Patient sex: F
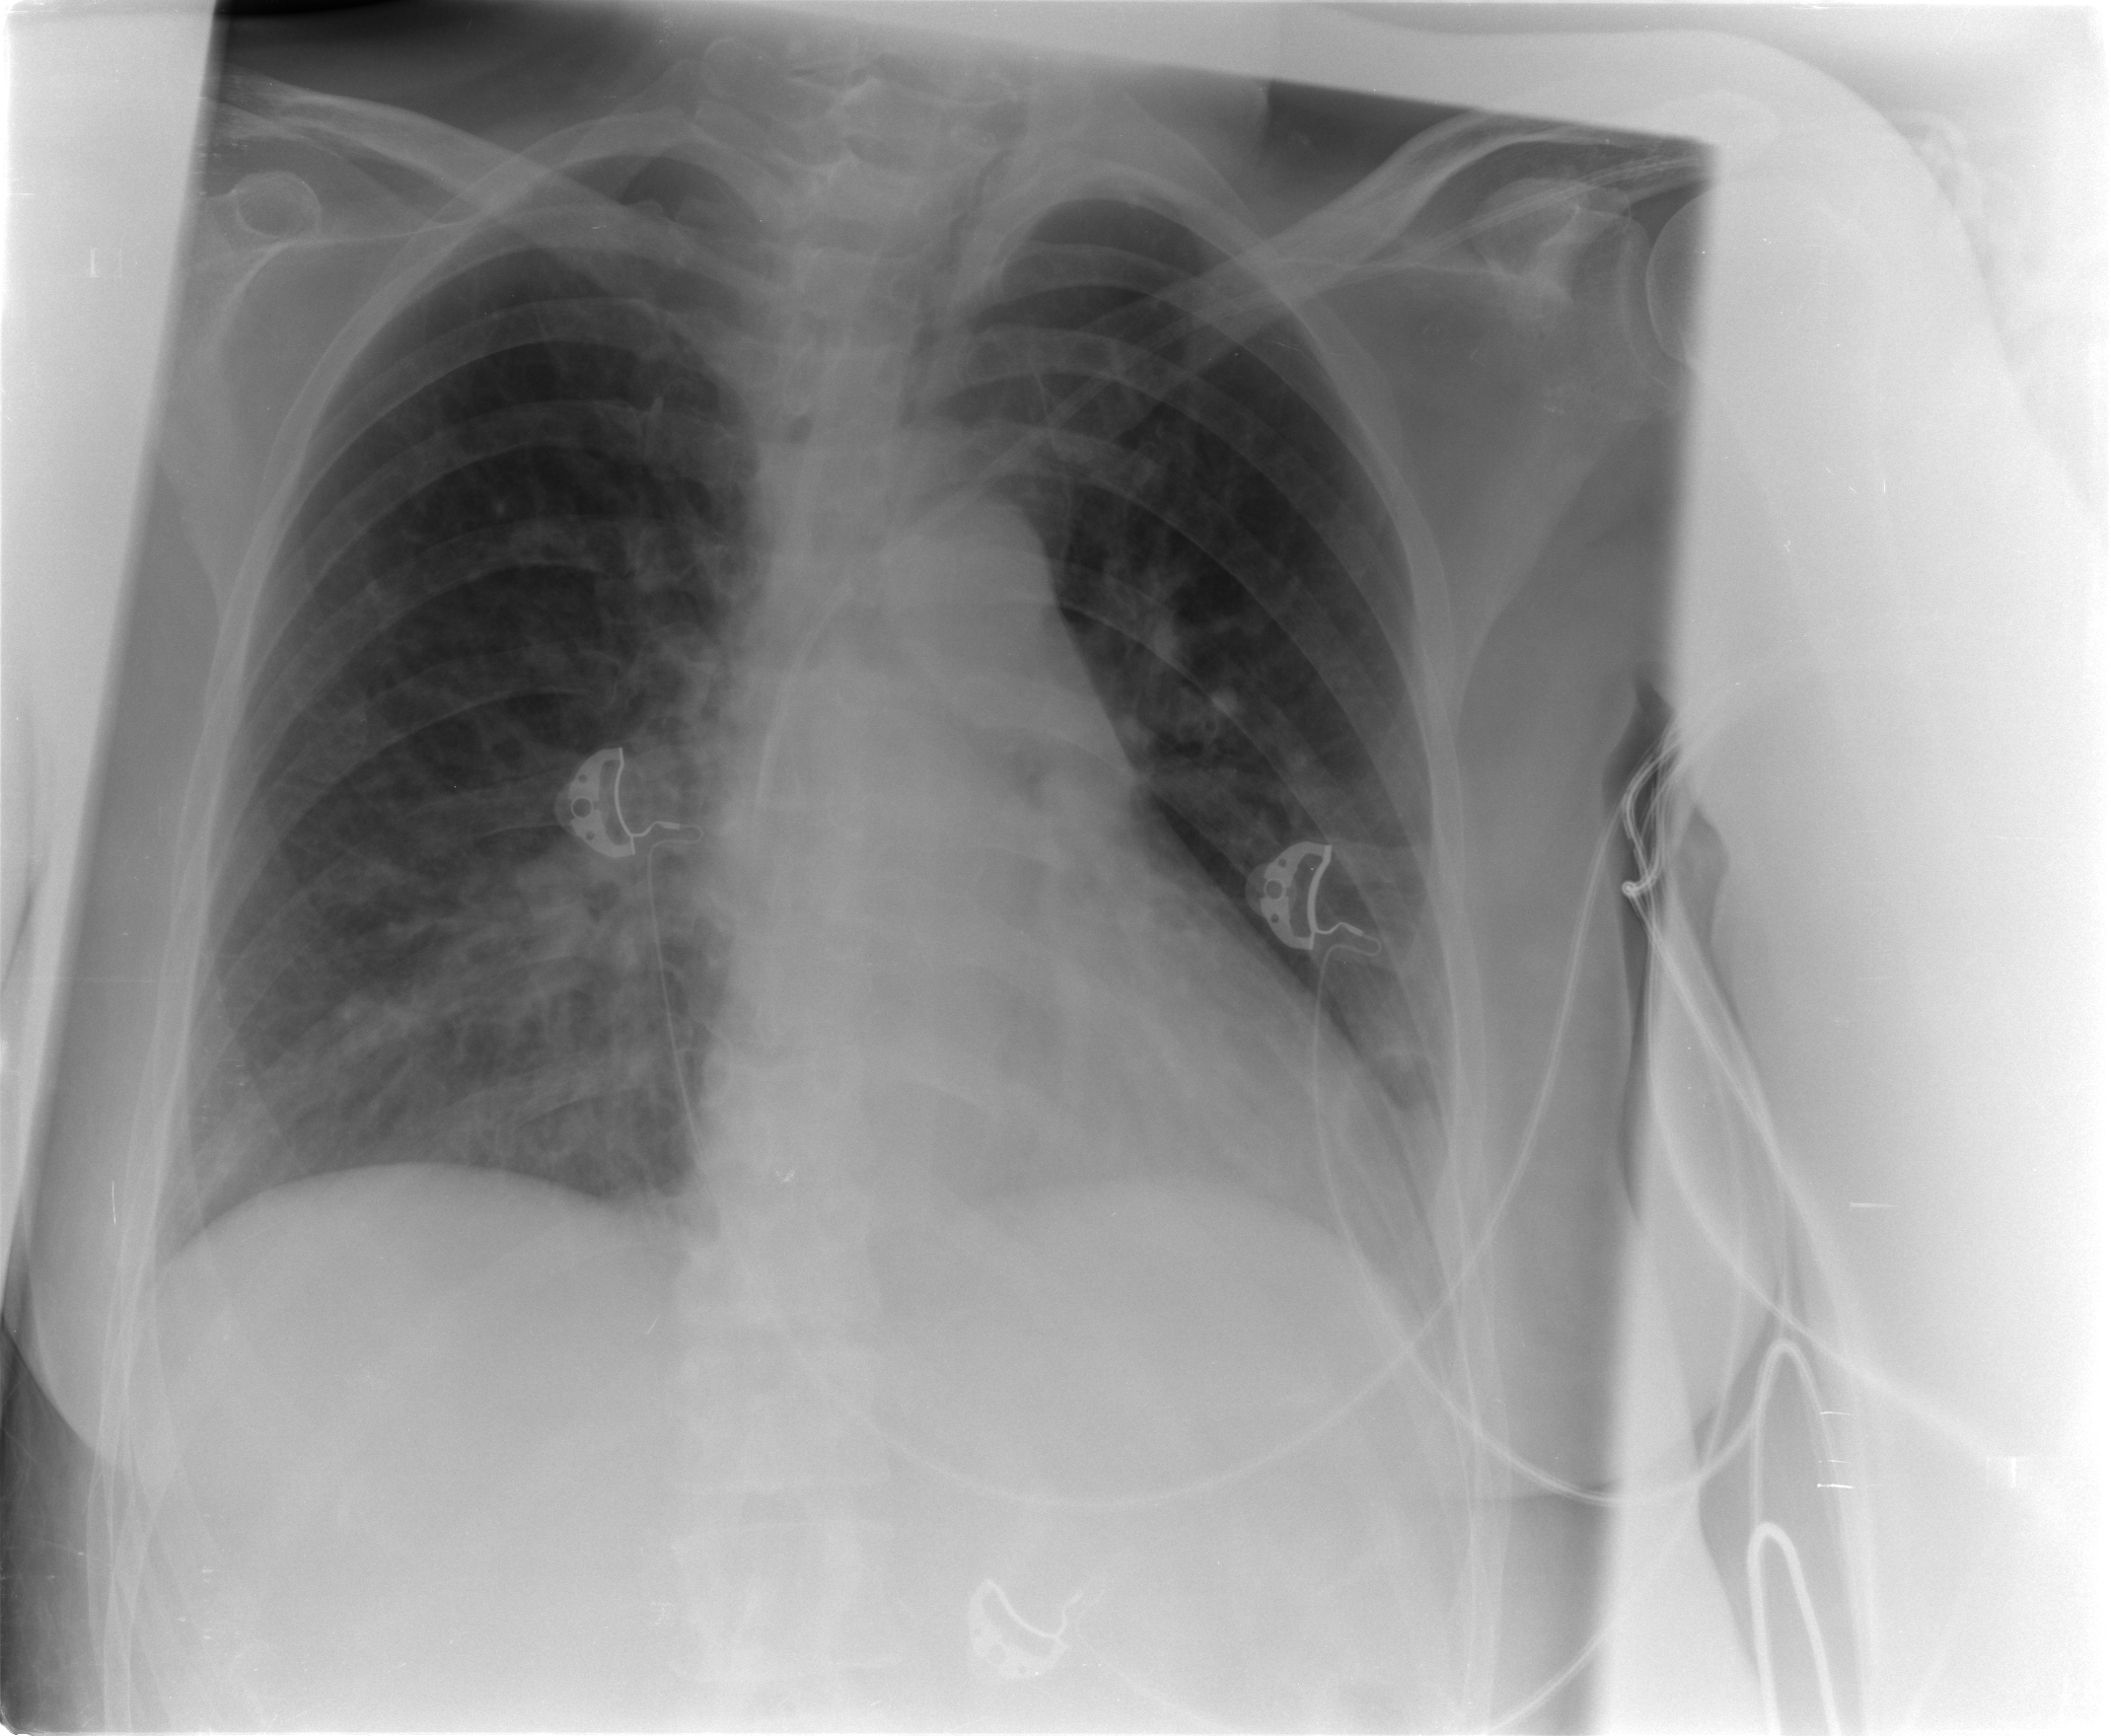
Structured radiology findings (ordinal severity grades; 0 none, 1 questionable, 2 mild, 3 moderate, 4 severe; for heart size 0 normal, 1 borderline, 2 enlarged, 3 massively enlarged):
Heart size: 0
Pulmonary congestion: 0
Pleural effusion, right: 0
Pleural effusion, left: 0
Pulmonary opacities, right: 2
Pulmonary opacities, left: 0
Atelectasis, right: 2
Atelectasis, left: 0